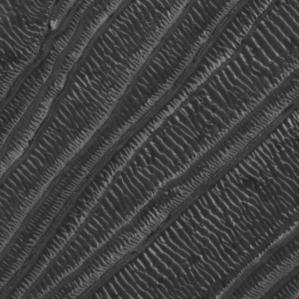
Label: frost